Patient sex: M
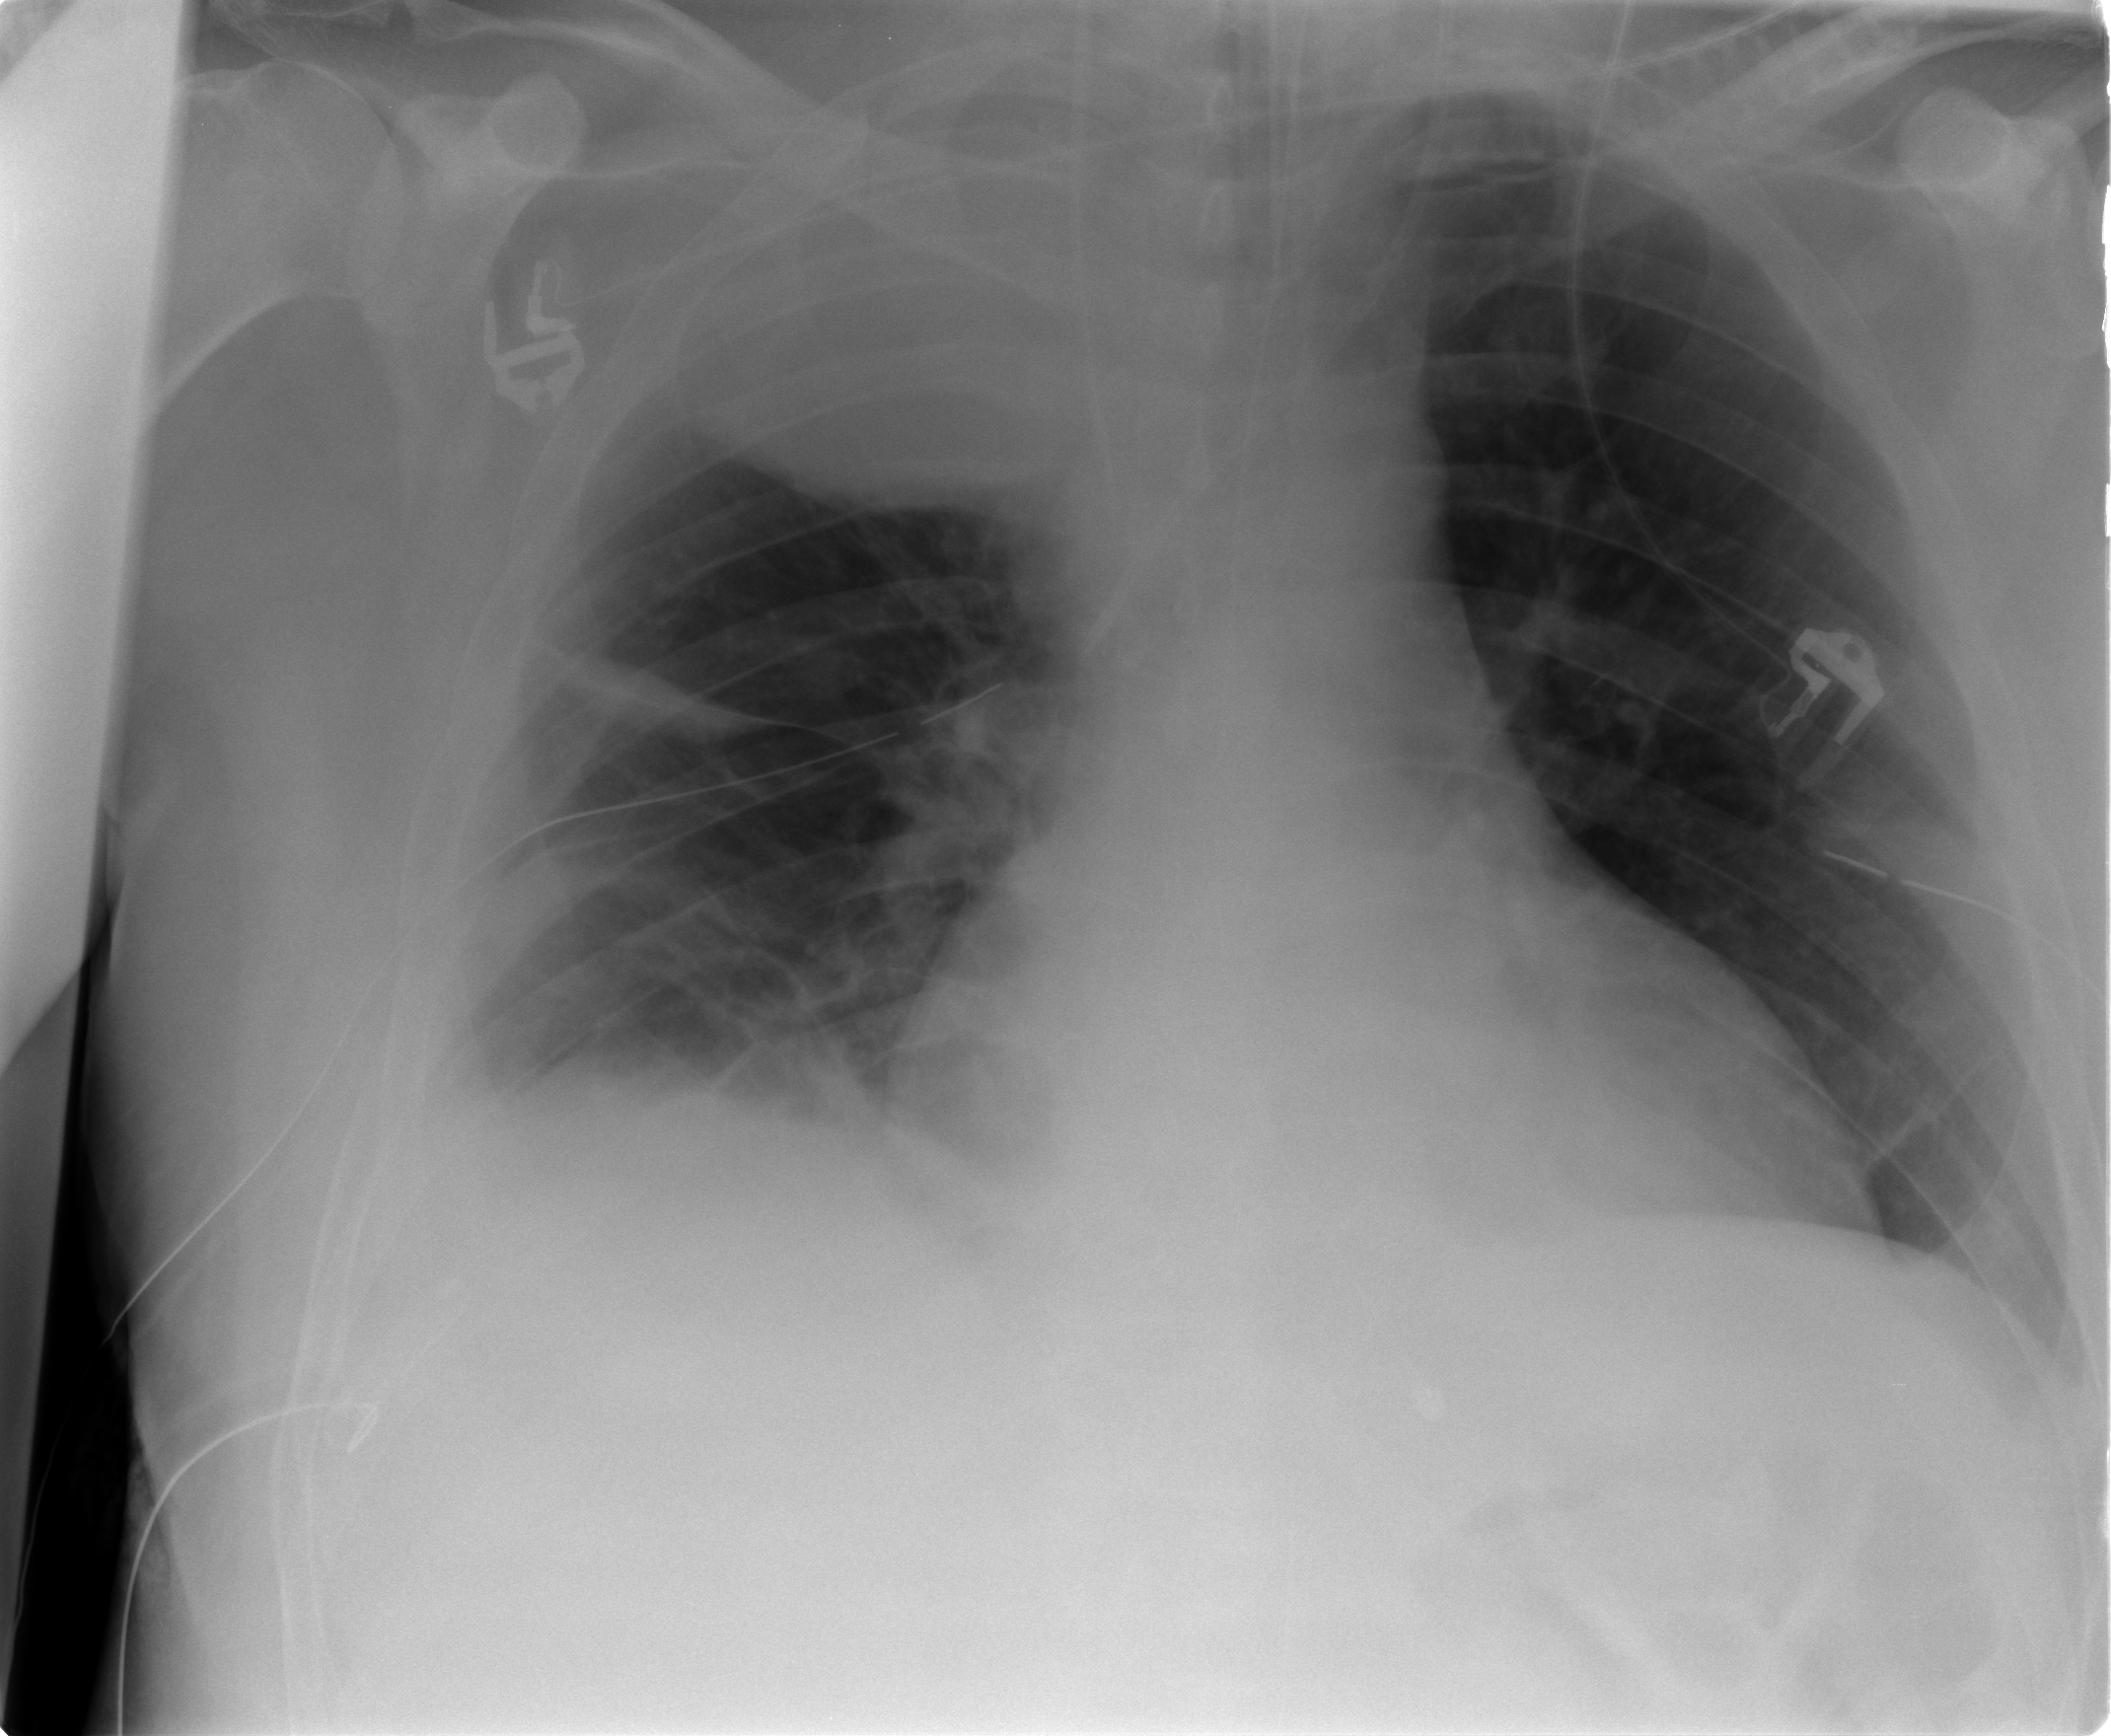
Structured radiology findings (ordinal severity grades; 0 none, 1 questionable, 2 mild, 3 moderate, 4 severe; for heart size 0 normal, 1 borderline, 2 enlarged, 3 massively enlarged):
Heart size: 0
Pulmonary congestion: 0
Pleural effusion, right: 2
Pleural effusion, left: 1
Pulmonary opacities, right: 0
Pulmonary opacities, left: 0
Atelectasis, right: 3
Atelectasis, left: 0